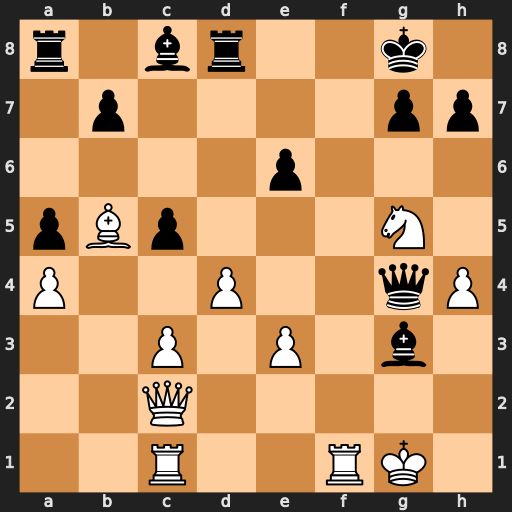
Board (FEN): r1br2k1/1p4pp/4p3/pBp3N1/P2P2qP/2P1P1b1/2Q5/2R2RK1
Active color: w
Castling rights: -
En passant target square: -
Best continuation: Qxh7#